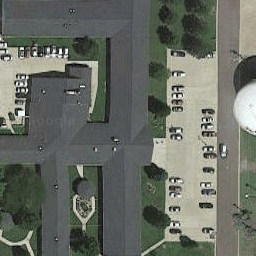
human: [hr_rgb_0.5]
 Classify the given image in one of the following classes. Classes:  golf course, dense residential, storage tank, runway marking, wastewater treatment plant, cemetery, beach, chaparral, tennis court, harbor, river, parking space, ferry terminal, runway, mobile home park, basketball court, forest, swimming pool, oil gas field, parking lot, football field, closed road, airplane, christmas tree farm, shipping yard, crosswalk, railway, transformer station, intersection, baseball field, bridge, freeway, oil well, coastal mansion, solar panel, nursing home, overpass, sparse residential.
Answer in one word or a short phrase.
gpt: nursing home